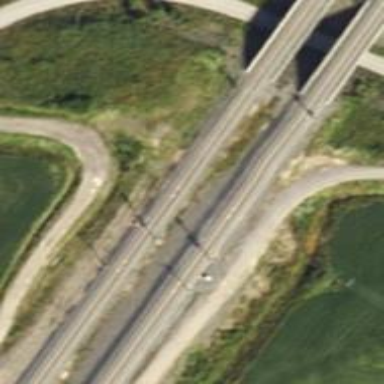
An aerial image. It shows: Railway signal.